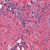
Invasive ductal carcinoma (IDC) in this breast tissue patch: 0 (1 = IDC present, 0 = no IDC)